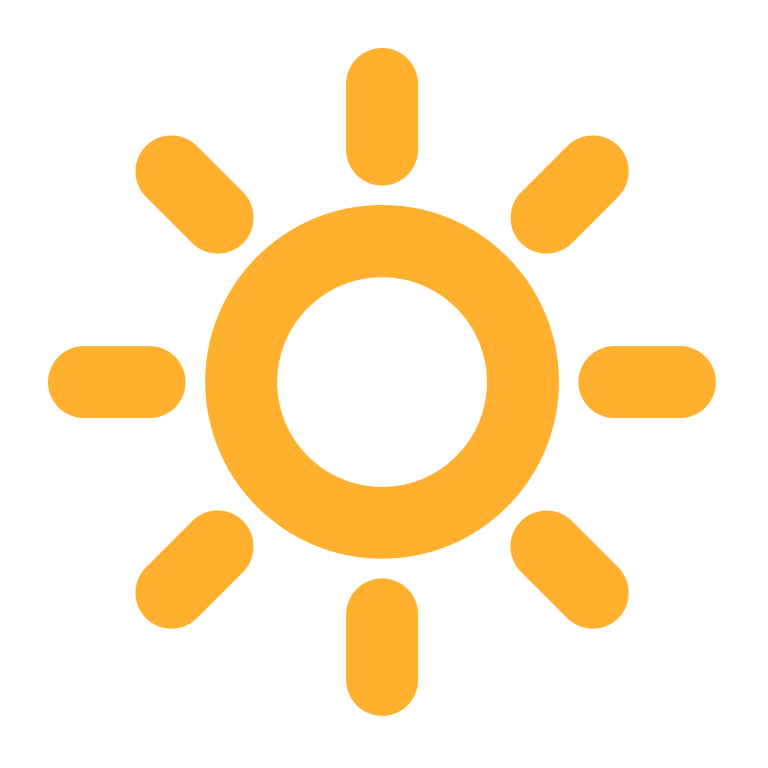
bright button flat